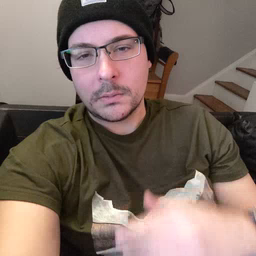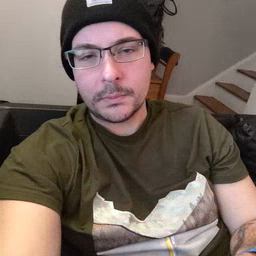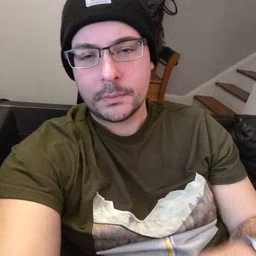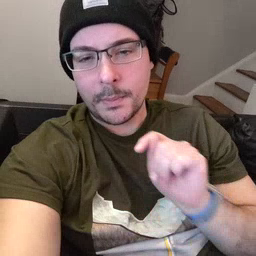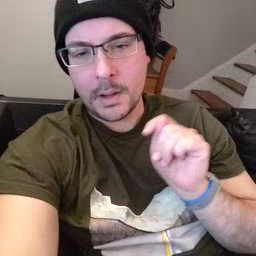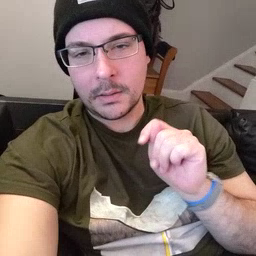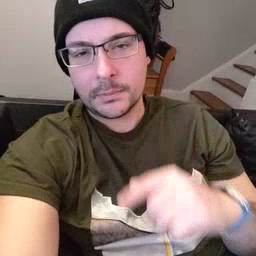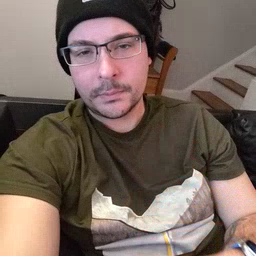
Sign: potty